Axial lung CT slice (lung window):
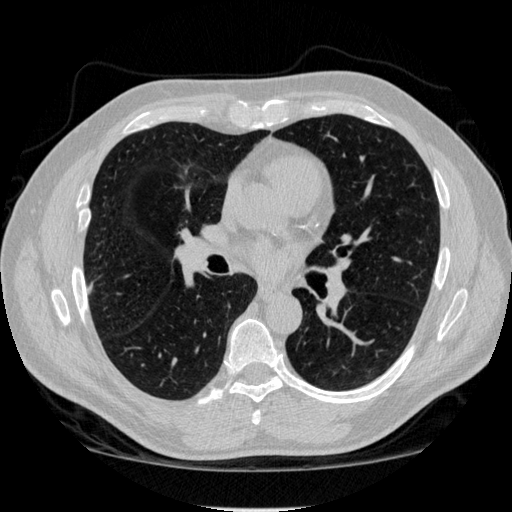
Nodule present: no